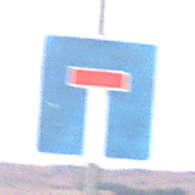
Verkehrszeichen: Sackgasse
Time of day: SunriseSunset
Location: Outdoor (Nature)
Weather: Clear
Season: Winter
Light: Natural